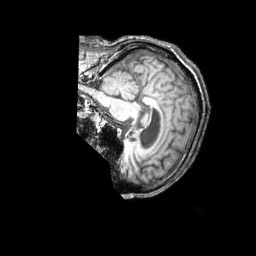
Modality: T1w
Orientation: sagittal
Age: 59
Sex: male
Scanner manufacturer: philips
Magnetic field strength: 3 T
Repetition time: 0.0099 s
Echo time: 0.004604 s